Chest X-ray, PA view. Patient: 54 years old, sex M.
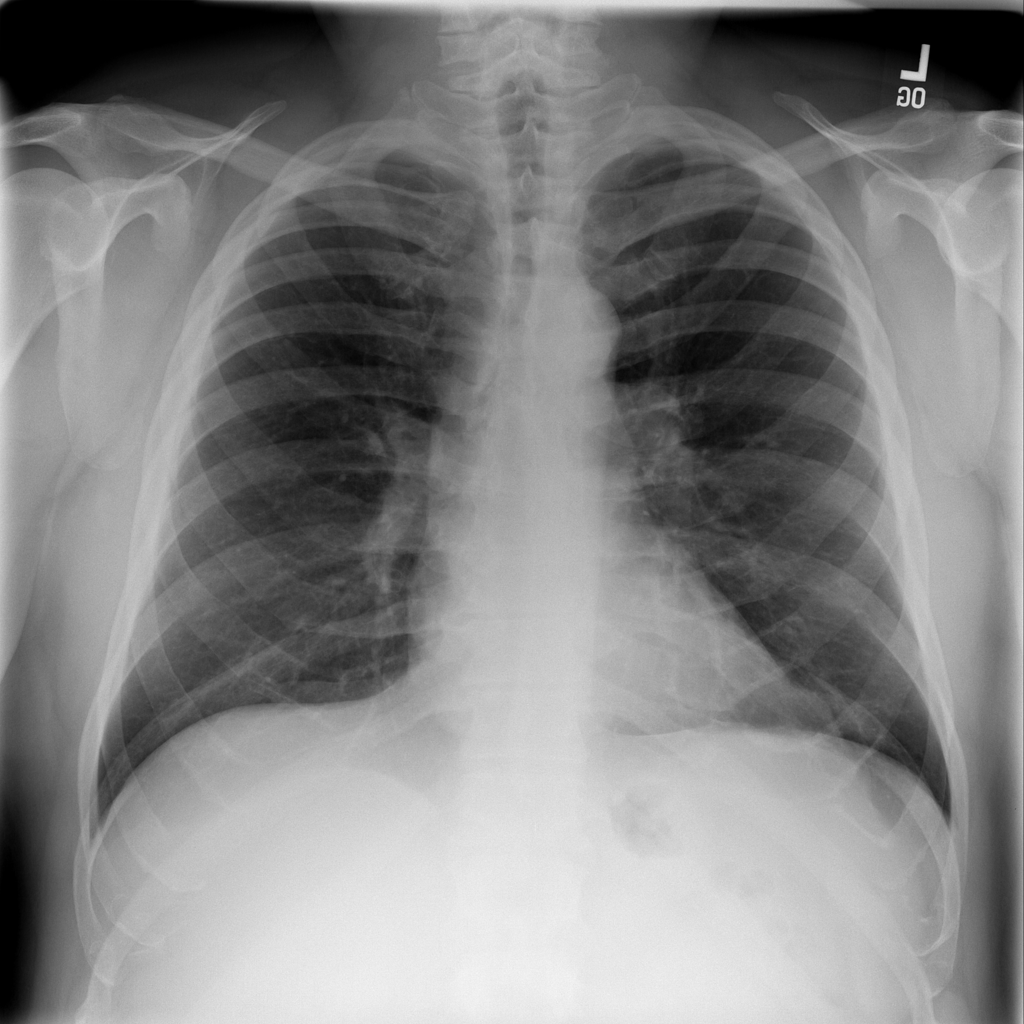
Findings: No Finding